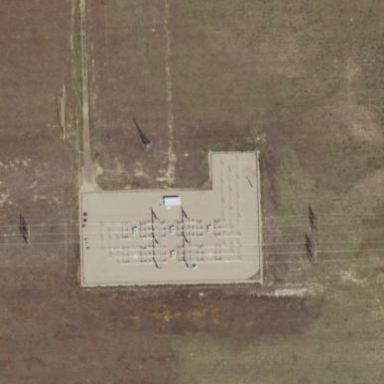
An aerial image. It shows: Outdoor power substation enclosed by fence. The substation operates at the transmission level.